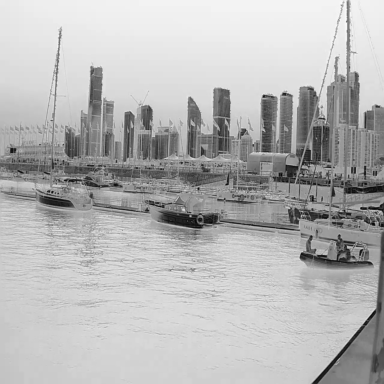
There are three sailboats in the infrared image.